Interaction volume radius: 10 \u00c5
Interaction volume height: 10 \u00c5
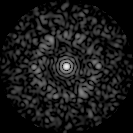
Disorder parameter: 0.8162